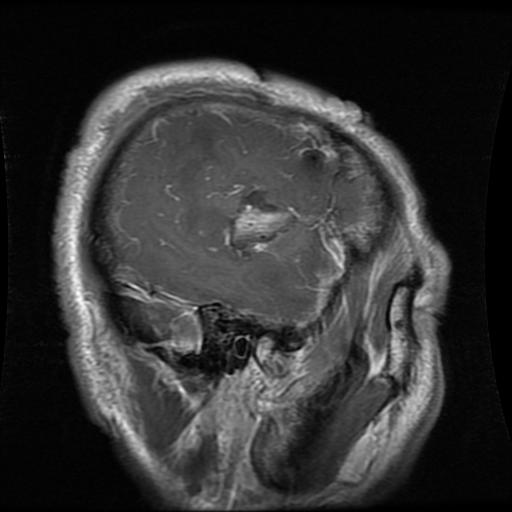
Label: glioma